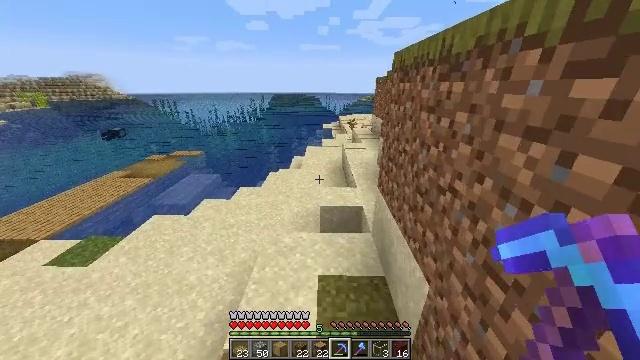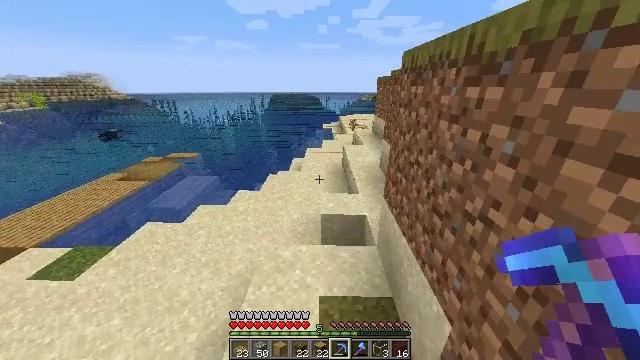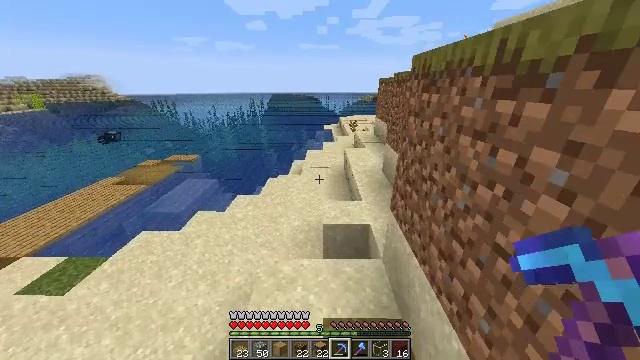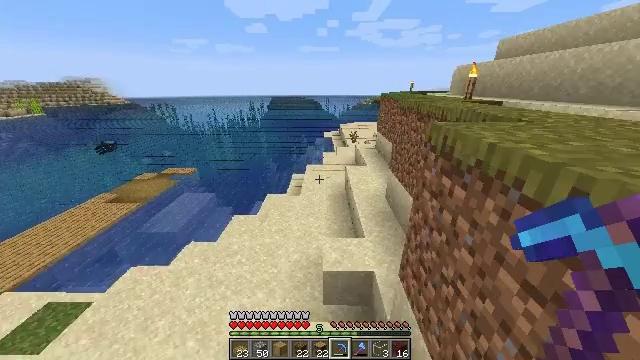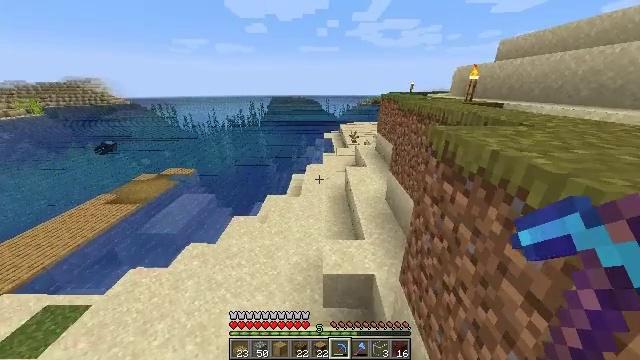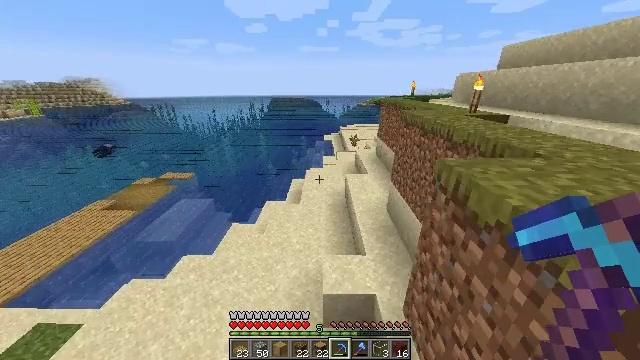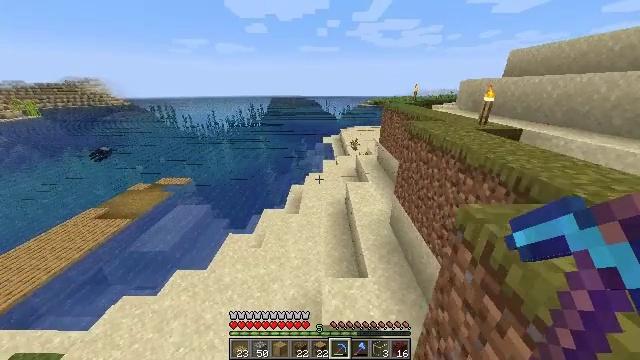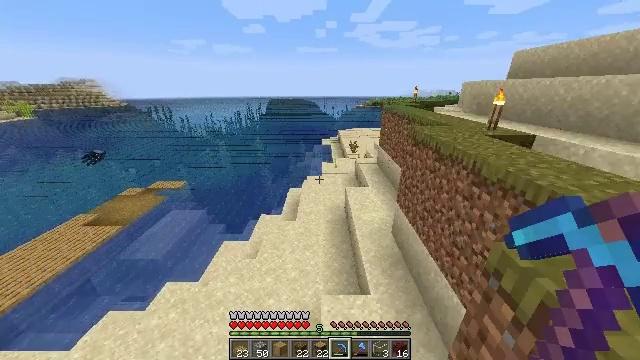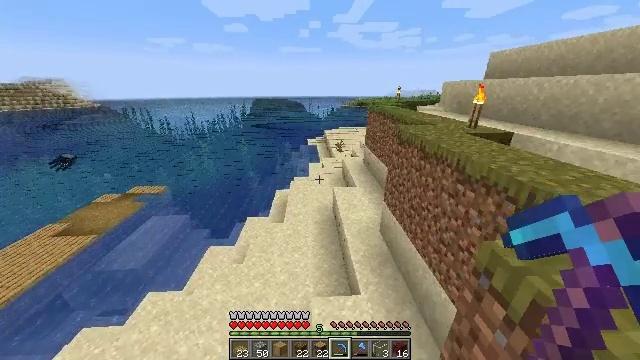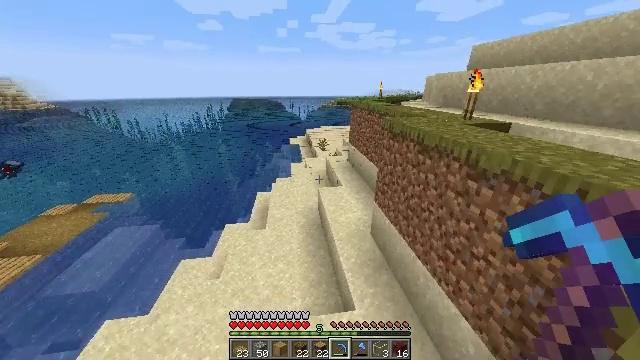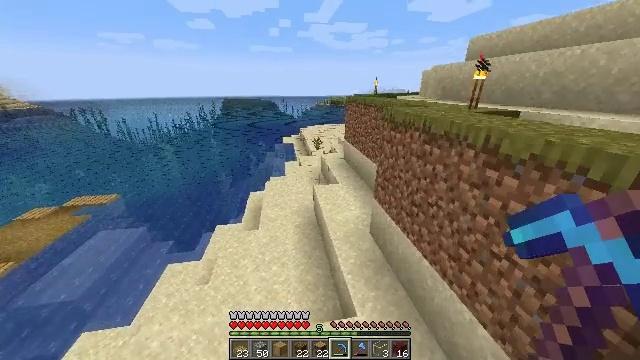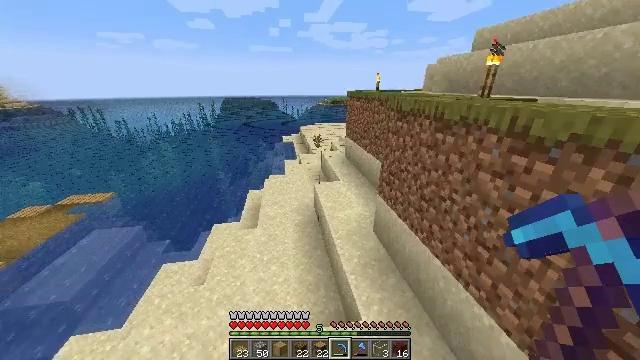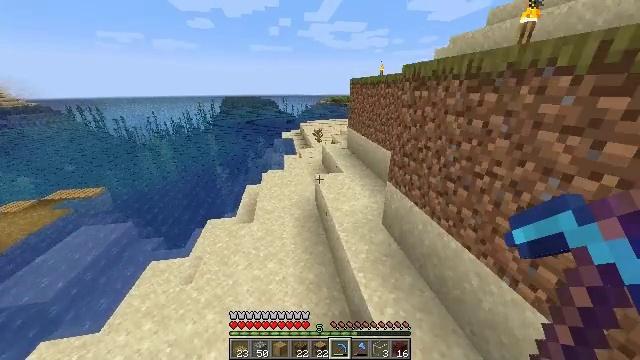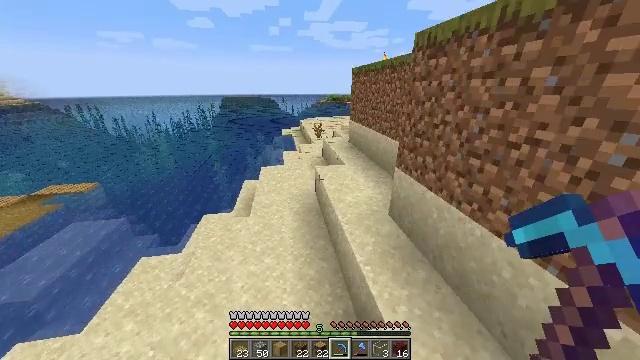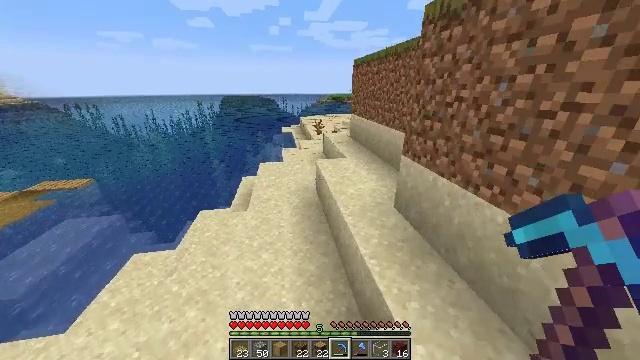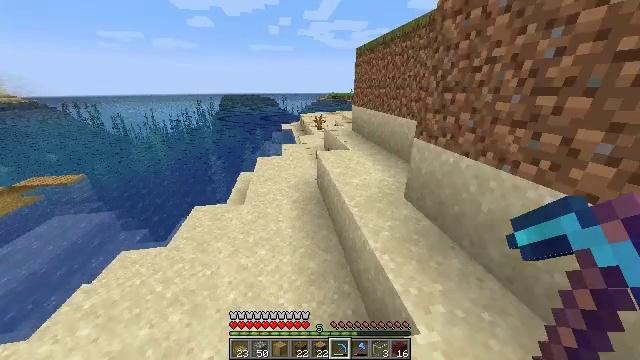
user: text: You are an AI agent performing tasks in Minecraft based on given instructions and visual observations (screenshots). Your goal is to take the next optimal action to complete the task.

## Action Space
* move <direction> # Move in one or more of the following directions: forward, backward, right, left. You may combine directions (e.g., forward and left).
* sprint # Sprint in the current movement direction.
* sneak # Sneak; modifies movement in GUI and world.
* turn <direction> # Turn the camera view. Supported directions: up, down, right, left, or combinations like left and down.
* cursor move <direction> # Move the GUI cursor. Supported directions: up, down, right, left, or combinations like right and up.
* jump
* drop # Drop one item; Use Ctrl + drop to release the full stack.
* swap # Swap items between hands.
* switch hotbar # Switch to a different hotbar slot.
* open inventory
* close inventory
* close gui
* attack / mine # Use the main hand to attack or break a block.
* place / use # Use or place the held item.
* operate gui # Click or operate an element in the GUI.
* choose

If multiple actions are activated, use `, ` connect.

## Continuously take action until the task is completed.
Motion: motion action
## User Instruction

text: Dig up potatoes from the soil.
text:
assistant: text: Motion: move forward
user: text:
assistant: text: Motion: move forward, jump
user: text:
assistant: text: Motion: move forward, jump
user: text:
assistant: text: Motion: move forward, jump
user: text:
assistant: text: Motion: move forward, jump
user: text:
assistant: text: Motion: move forward, jump
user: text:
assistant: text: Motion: move forward, jump
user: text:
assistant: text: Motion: move forward, turn right, jump
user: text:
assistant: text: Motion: move forward, turn right, jump
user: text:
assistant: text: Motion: move forward, sprint, turn right, jump
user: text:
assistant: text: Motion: move forward, sprint, jump
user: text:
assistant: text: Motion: move forward, sprint, jump
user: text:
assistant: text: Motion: move forward, sprint, jump
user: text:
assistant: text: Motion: move forward, sprint, jump
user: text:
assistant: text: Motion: move forward, jump
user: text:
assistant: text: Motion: move forward, jump
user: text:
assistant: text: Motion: move forward, jump
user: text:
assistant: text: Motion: move forward, jump
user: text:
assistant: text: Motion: move forward, sprint, jump
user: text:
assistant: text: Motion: move forward, sprint, jump
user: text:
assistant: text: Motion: move forward, sprint, jump
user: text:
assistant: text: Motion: move forward, sprint, jump
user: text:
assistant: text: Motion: move forward, jump
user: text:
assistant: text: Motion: move forward, jump
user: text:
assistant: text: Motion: move forward, jump
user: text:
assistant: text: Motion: move forward, jump
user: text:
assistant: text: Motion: move forward, sprint, jump
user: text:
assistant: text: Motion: move forward, sprint, jump
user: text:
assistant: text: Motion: move forward, sprint, jump
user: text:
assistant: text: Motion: move forward, sprint, turn right, jump